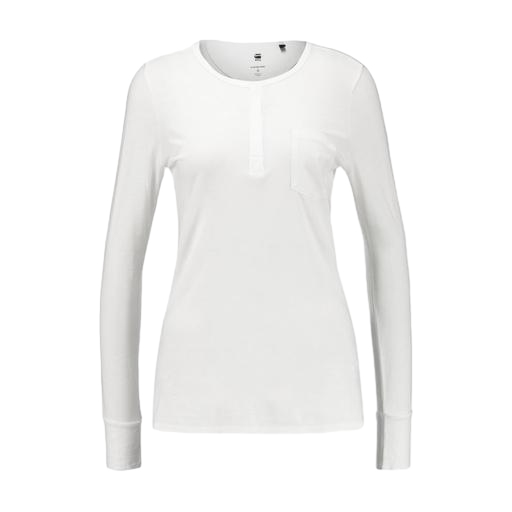
white henley long-sleeved ribbed-jersey top, white jersey long-sleeve shirt, white women's long-sleeve top, white background